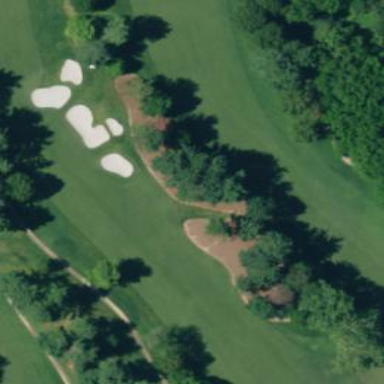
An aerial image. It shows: Scenic golf fairway.